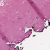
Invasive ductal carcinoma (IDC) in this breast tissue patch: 0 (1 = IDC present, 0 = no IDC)